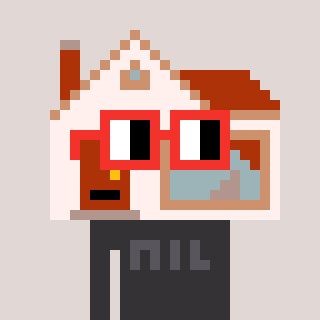
a pixel art character with square red glasses, a house-shaped head and a grayscale-colored body on a warm background